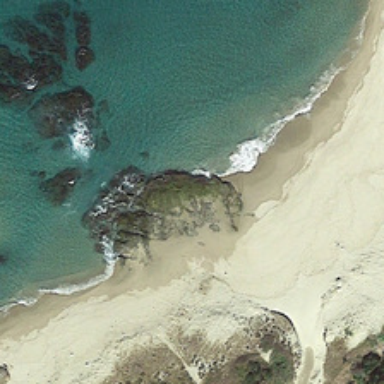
A yellow beach is between an ocean with white waves and green trees .